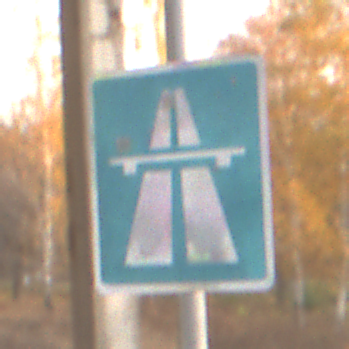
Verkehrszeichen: Autobahn
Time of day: SunriseSunset
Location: Roofed (Suburban)
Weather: Clear
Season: NotSpecified
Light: Natural